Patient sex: M
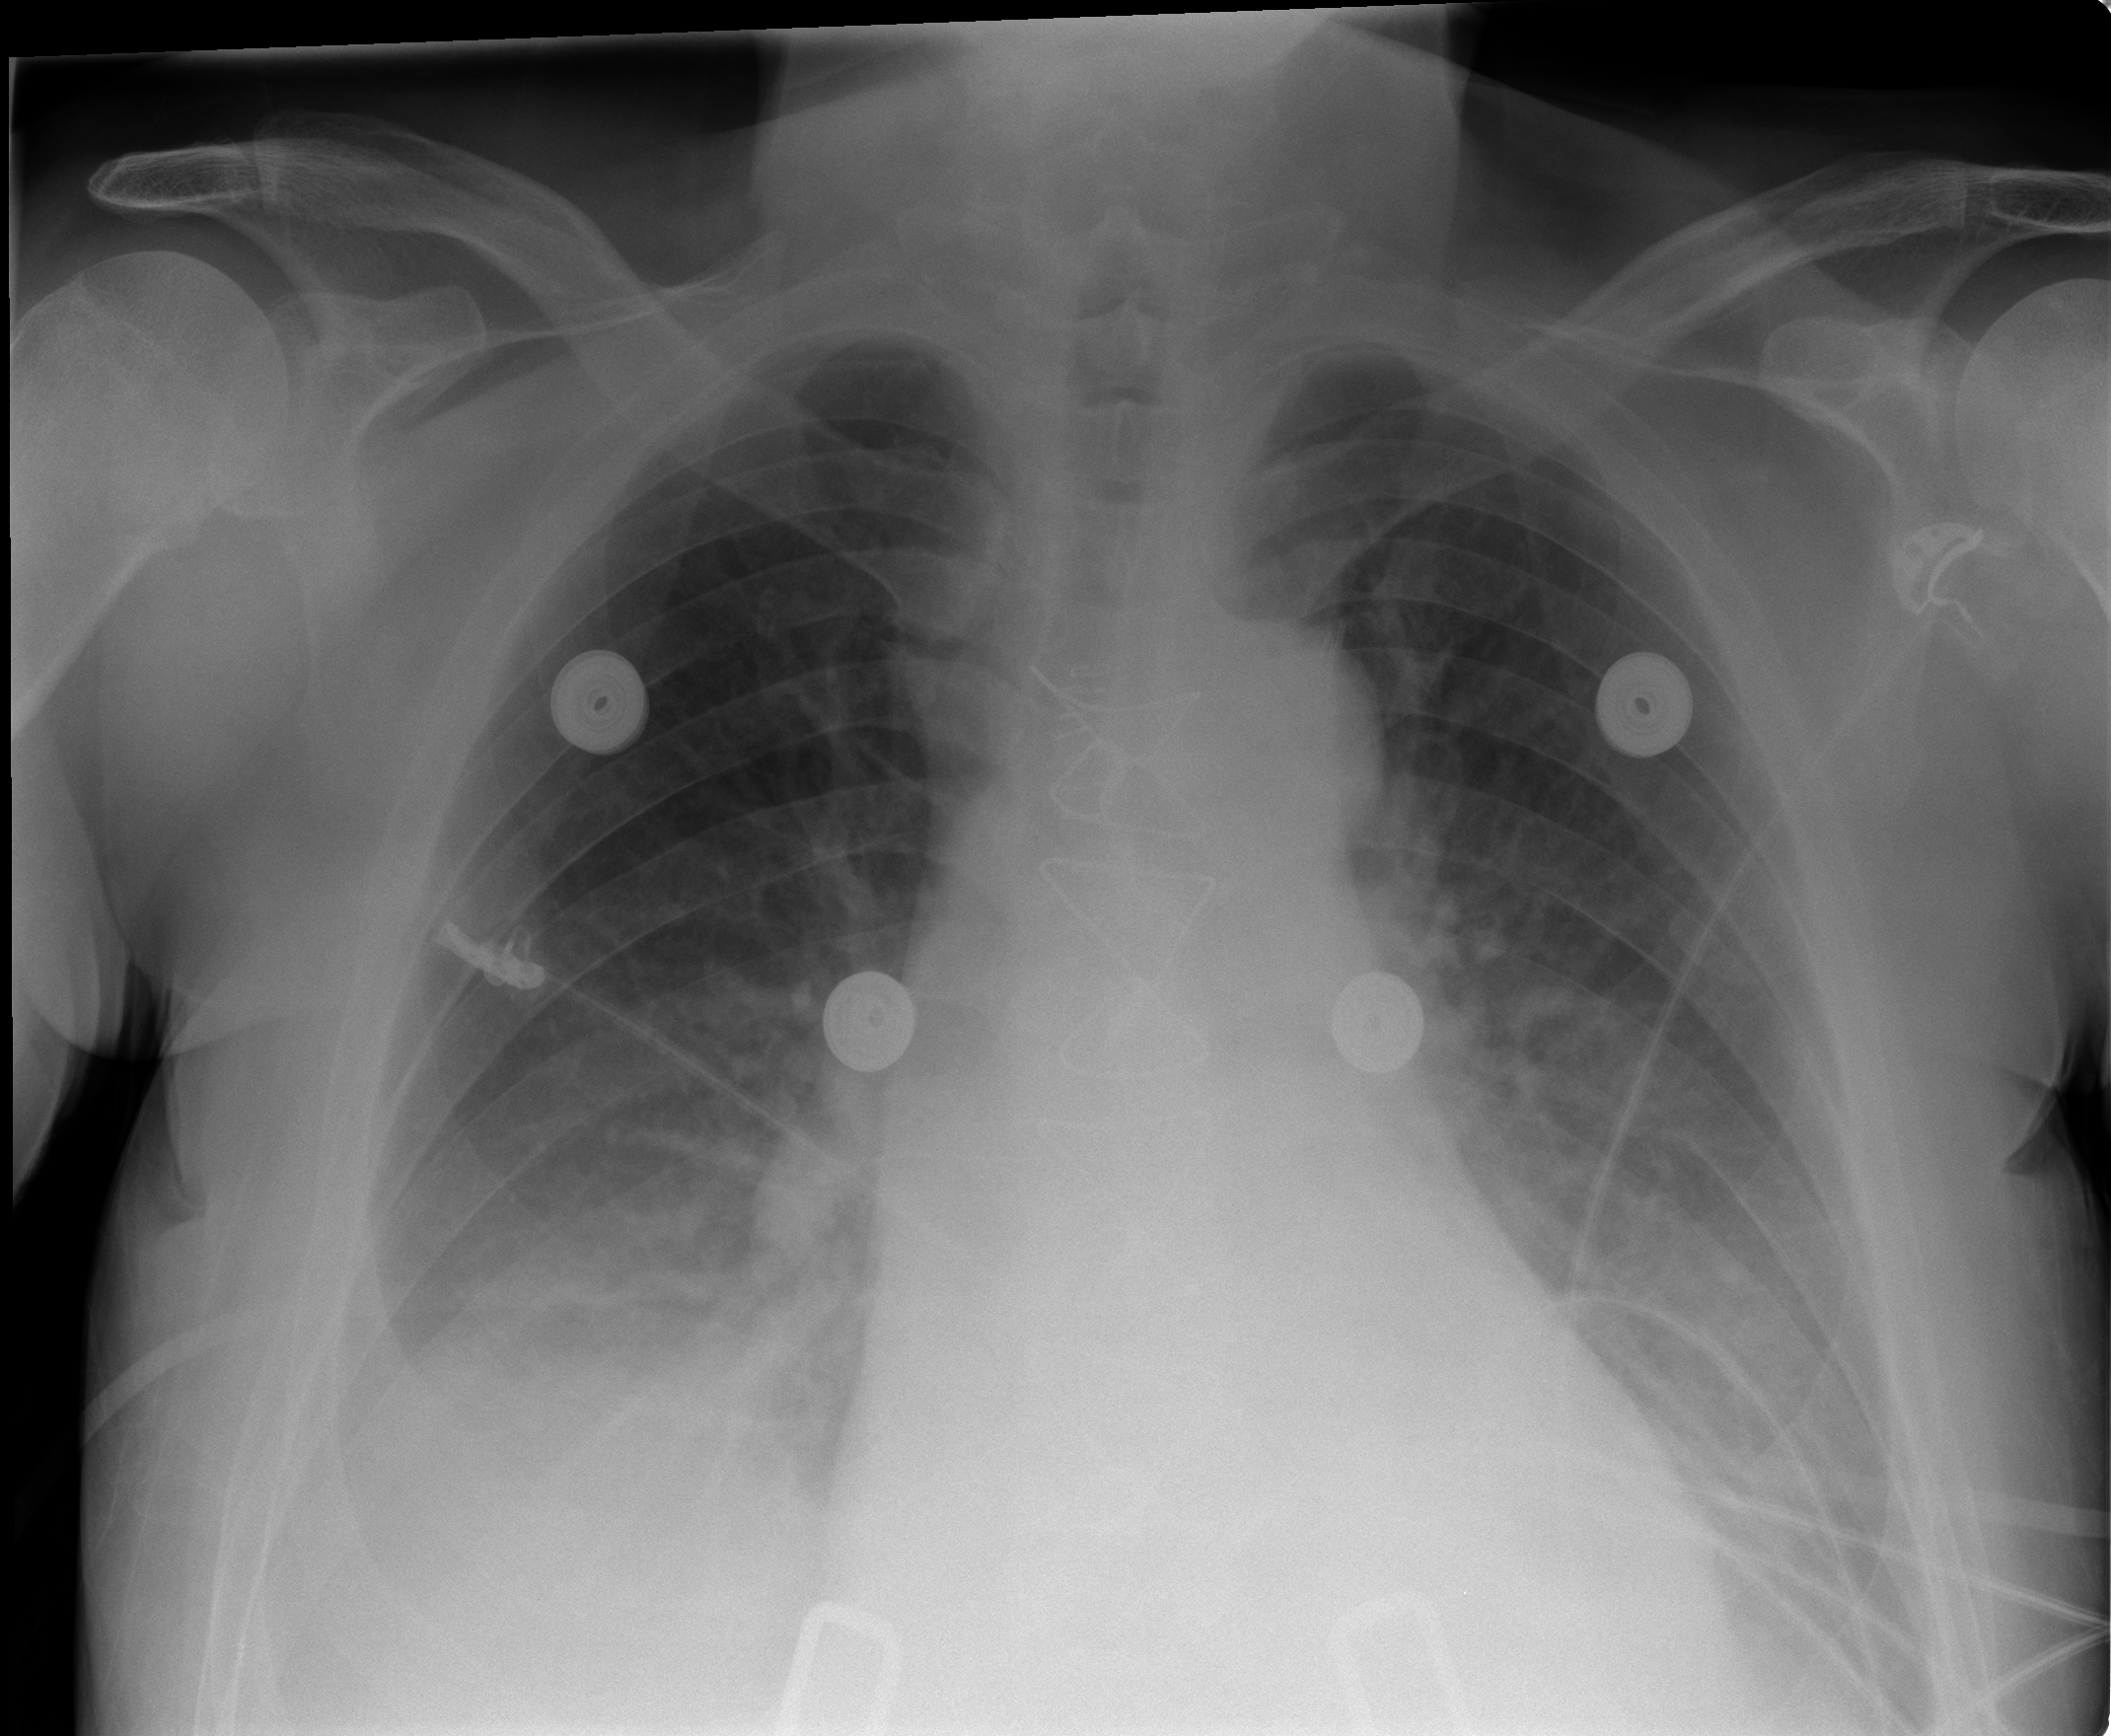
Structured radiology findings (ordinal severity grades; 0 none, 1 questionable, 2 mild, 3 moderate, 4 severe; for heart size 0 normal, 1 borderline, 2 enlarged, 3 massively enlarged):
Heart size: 2
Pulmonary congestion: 2
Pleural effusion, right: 2
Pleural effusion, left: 2
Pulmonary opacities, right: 0
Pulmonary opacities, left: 0
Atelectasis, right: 2
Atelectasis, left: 0